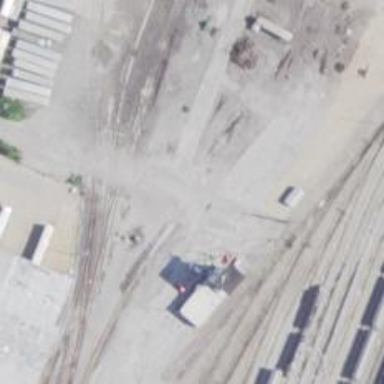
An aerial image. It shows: Abandoned railway yard.